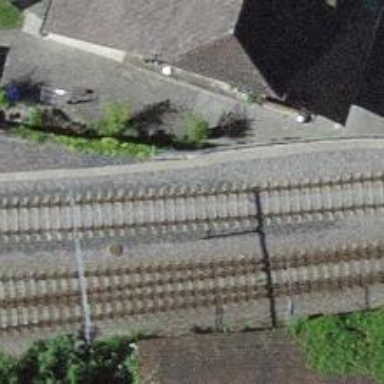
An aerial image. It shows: Siding railway track with electrified contact line.